Question: I am working with 'TabbedPanel' in wicket. I have created a 'TabbedPanel' for my search page

My requirement is to create a 'TabbedPanel' with title and three tabs. I am using additional tab ('Dummytab' in this case) to compensate the title. Please, suggest me how to create a title tab.
First tab is dummy tab and it is active. I want the 'Search 1' tab to be default tab and 'Search:' tab to be inactive and just represent the title for the 'TabbedPanel'.
Thanks in advance.
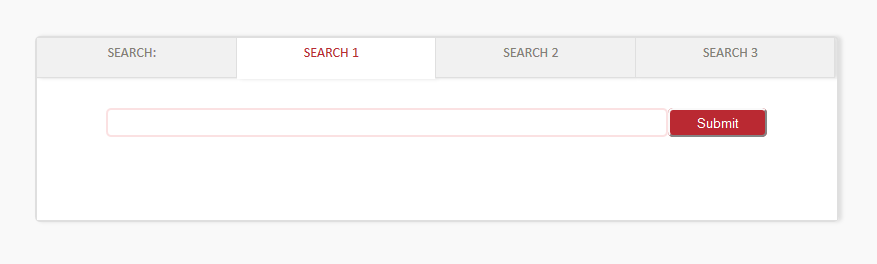
Answer: As an alternative: subclass TabbedPanel and provide your own custom markup.